Question: In the file upload function that I am working on it, one important issue is to check the size of the uploaded file. If it is larger than the default size I should get an error message. However, I am getting this screen and I don't know why. Also, I tried to debug the code but debugging did not work at all. It did not go though any line of code and I don't know why

'''
protected void UploadFile(object sender, EventArgs e)
{
if(FileUpload1.HasFile)
{
try
{
string[] validTypes = { "bmp", "gif"};
string ext = System.IO.Path.GetExtension(FileUpload1.PostedFile.FileName);
int size = FileUpload1.PostedFile.ContentLength;
int limit = 84304;
if (size < limit)
{
.....................................
}
else
{
Label2.ForeColor = System.Drawing.Color.Red;
Label2.Text = "file is heavy";
}
}
catch (Exception ex)
{
Label2.Text = "The file could not be uploaded." + ex.Message;
}
}
}
'''
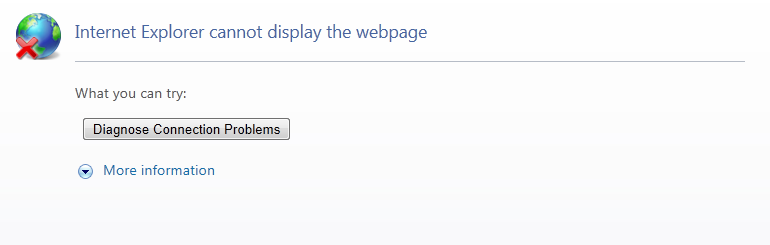
Answer: you are getting that error message because the file you chose is larger than 4Mb, which is the default . If you want to increase the size of the files you want to upload you need to change it in web.config.
inside system.web tag add a line like this:
> '<httpRuntime executionTimeout="600" maxRequestLength="512000" />'
where 600 is the number of seconds and 512000 is the max size of the file in Kb